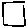
Label: square